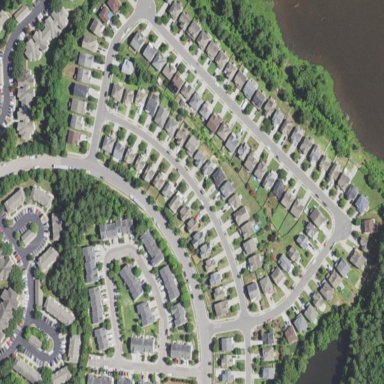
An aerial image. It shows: Residential area within neighborhood.